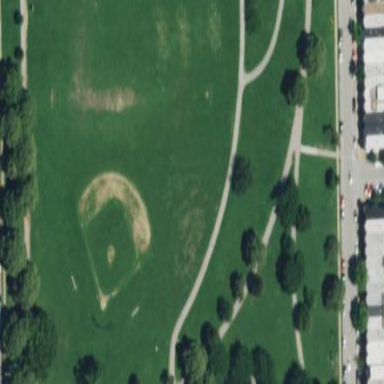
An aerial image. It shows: Grassy pitch for various sports activities.